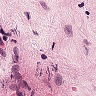
Metastatic tissue present: no